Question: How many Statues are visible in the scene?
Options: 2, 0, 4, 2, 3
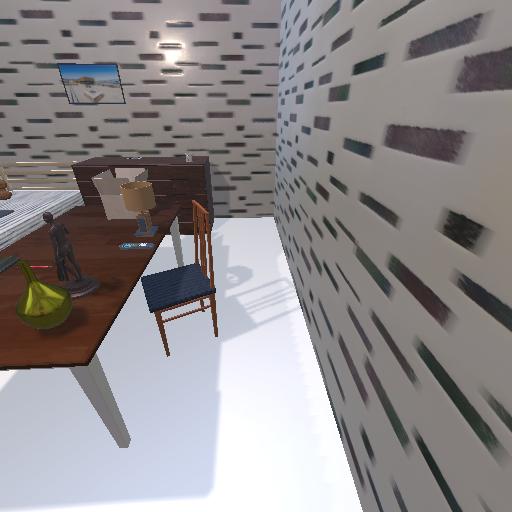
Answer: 2